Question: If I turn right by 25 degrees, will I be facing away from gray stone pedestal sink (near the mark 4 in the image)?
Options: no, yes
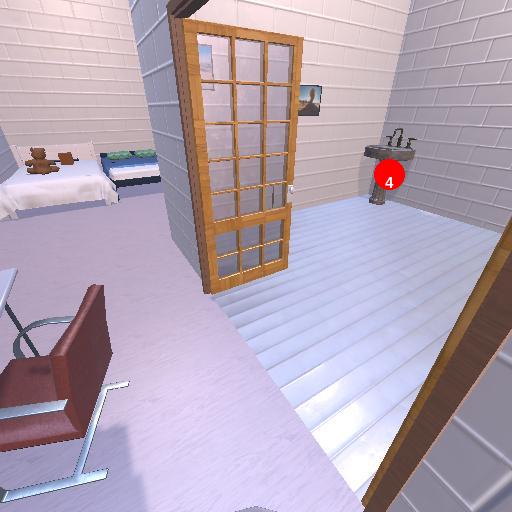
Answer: no